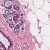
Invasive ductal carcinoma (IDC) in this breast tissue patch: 0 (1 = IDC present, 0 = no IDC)